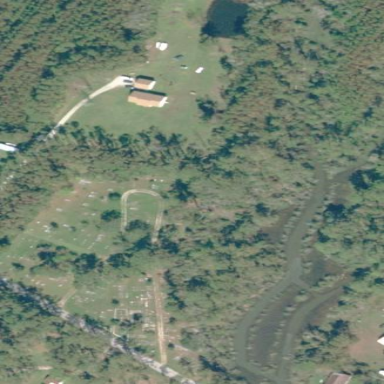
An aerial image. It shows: Cemetery.